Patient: sex F, age 54
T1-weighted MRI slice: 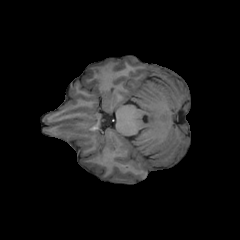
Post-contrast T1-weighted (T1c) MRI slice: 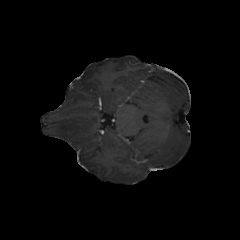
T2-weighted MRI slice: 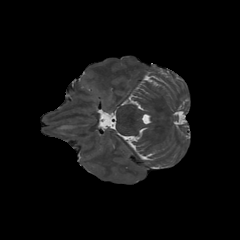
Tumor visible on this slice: yes
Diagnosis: Glioblastoma, IDH-wildtype
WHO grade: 4